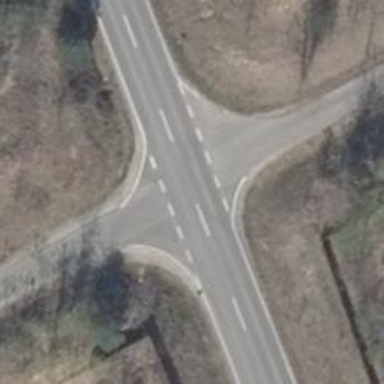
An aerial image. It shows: Tertiary road with asphalt surface.